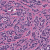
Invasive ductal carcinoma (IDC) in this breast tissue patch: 1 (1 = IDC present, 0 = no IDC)